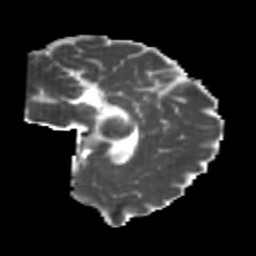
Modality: MD
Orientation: sagittal
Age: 22
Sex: male
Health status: healthy
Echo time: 0.074 s